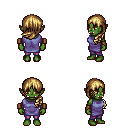
a pixel art fantasy rpg character, female body template, orc, green skin, chain tabard jacket, magenta pants, blonde left-swept hairstyle, leather bracers, four views (front, back, left, right), 2x2 character sprite sheet, small pixel art, hard edges, no anti-aliasing